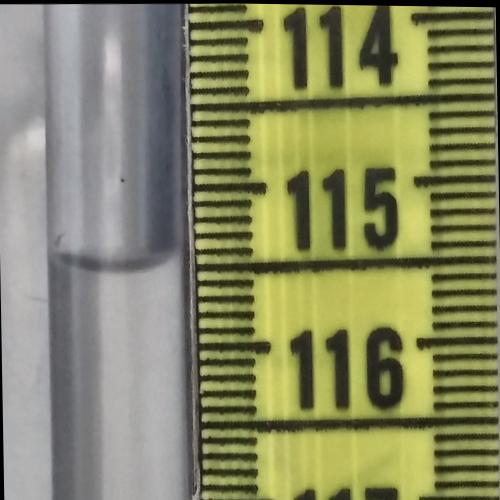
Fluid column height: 115.4 cm